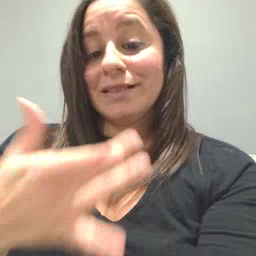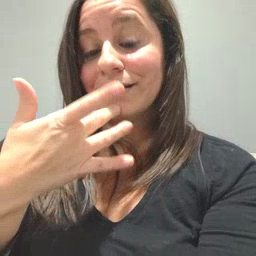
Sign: taste